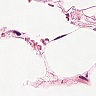
Metastatic tissue present: no